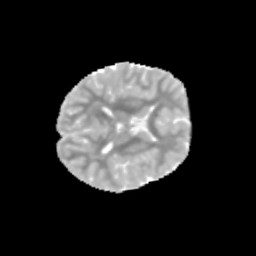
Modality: MD
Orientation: axial
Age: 9
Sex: male
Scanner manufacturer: siemens
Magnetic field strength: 3 T
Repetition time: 3.8 s
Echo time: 0.07 s